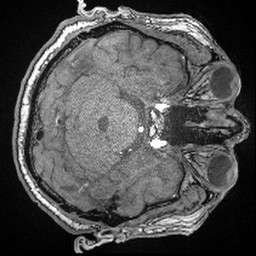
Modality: angio
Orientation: axial
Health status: ill
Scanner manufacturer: siemens
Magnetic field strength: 3 T
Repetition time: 0.021 s
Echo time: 0.00343 s